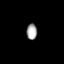
Tissue: lung
Cell type: Epithelial cells
Senescence score: 0.1919
Nuclear area (px): 162
Mean DAPI intensity: 167.975